Question: When I touched the EditText inside ListView or RecyclerView the soft keyboard showing. Then i clicked the next button on keyboard and the focus changed to next EditText. After last visible EditText, the focus changing to next EditText but ListView or RecyclerView not scrolling inside and all the screen going under the status bar every keyboard next Button clicked.
The following xml which is using for this screen:
'''
<?xml version="1.0" encoding="utf-8"?>
<LinearLayout xmlns:android="http://schemas.android.com/apk/res/android"
xmlns:app="http://schemas.android.com/apk/res-auto"
android:layout_width="match_parent"
android:layout_height="match_parent"
android:orientation="vertical">
<include
android:id="@+id/MainToolbar"
layout="@layout/toolbar" />
<include
android:id="@+id/llHeaderItem"
layout="@layout/TaskShelfShareHeaderItem" />
<ListView
android:id="@+id/lwShelfShare"
android:layout_width="match_parent"
android:layout_height="match_parent"
android:stackFromBottom="true"
android:transcriptMode="normal" />
</LinearLayout>
'''

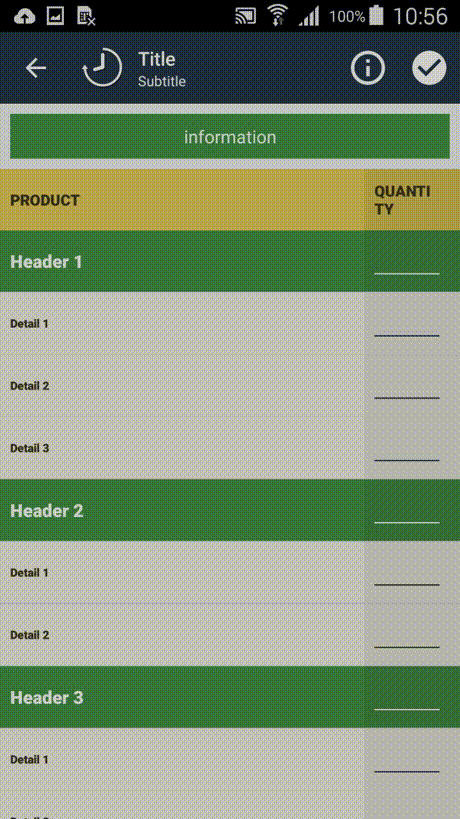
Answer: I figured it out this way. Hope it helps.
'''
mEditText.setOnEditorActionListener(new TextView.OnEditorActionListener() {
@Override
public boolean onEditorAction(TextView v, int actionId, KeyEvent event) {
RecyclerView recyclerView = getRecyclerView();
if (recyclerView != null) {
int position = getLayoutPosition();
RecyclerView.ViewHolder viewHolder = recyclerView.findViewHolderForLayoutPosition(position + 1);
if (viewHolder == null) {
recyclerView.smoothScrollToPosition(position + 1);
return true;
}
}
return false;
}
});
'''